Field crop: tomato
Growth stage: 1
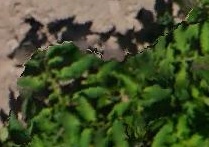
Species: tomato